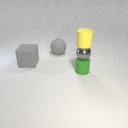
large gray rubber sphere behind large gray rubber cube